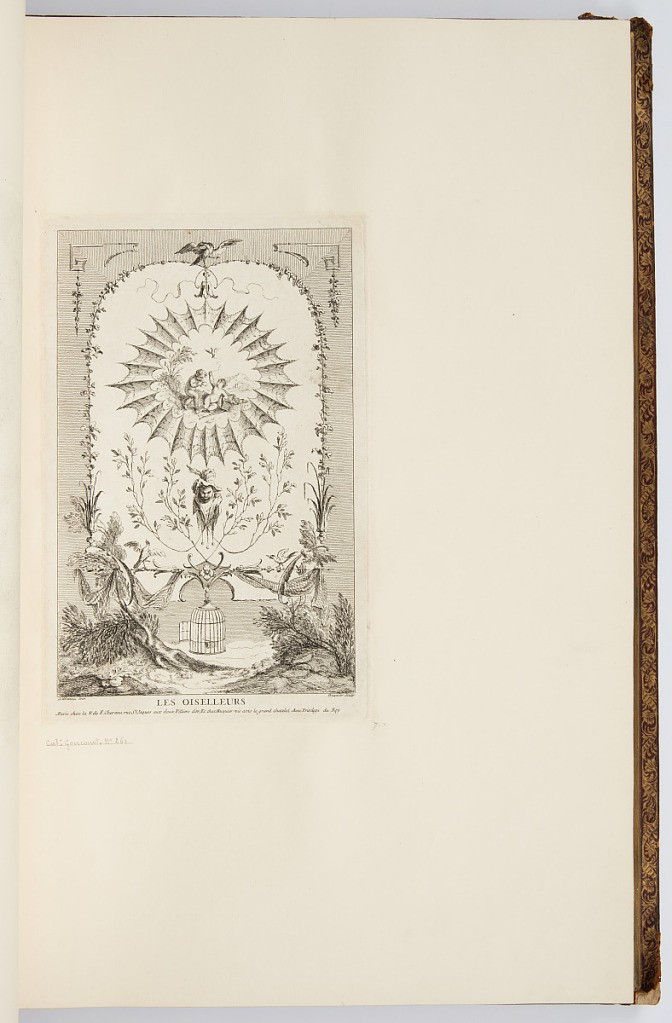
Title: Les Oiselleurs
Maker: Antoine Watteau, French, 1684–1721
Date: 1723-1735
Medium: Etching on laid paper
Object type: Bound print
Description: Page of arabesque design with a central cartouche depicting a scene of two young children in a landscape; one is blowing into a bird whistle, the other holds a string attached to the leg of a flying bird. At the bottom of the tendrils of reeds and vines is an open, empty bird cage. The plate is signed.